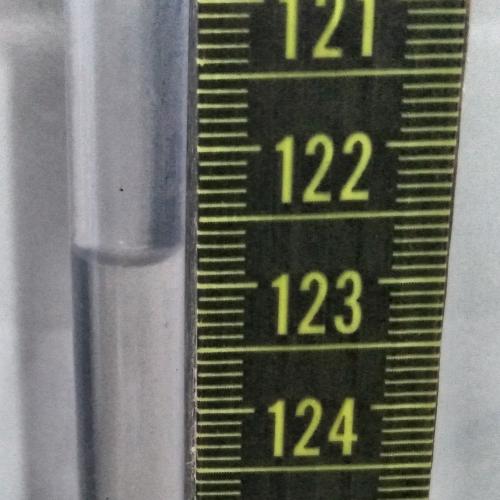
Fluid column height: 122.8 cm